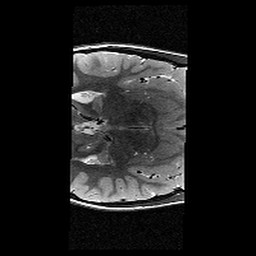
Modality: T2w
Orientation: axial
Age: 10
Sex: female
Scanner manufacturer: siemens
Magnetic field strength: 3 T
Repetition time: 9.23 s
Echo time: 0.067 s